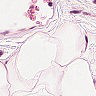
Metastatic tissue present: no